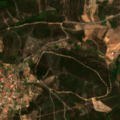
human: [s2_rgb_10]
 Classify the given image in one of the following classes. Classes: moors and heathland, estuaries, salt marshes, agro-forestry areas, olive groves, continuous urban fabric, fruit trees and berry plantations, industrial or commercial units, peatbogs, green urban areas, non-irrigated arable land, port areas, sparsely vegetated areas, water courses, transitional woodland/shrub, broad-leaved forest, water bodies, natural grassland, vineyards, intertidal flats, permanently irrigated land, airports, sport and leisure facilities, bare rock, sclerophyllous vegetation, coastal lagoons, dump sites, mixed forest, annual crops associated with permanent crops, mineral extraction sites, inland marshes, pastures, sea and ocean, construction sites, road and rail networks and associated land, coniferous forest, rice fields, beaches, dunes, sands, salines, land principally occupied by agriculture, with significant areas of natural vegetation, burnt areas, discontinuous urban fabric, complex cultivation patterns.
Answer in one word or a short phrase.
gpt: discontinuous urban fabric, complex cultivation patterns, transitional woodland/shrub